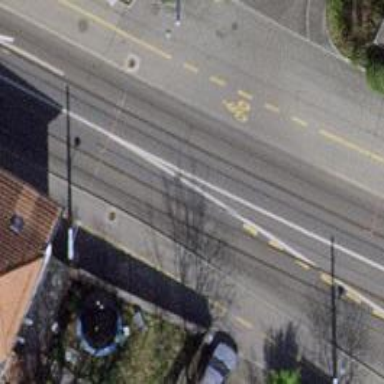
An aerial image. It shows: Tertiary road with asphalt surface used by trams. The road has cycle track on the right side and is electrified with contact line.